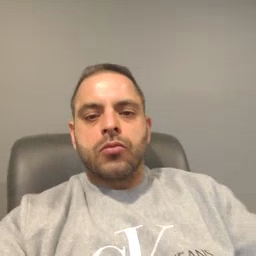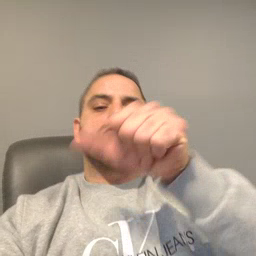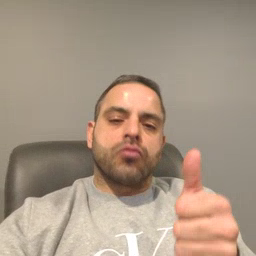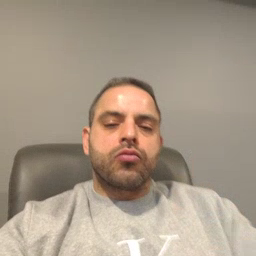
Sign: another